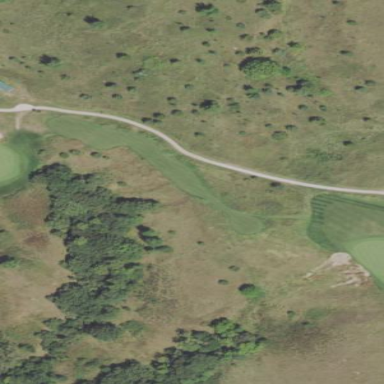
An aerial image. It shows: Grassy area designated as golf tee.